Aerial crown-view tile of a tropical tree (Barro Colorado Island, Panama), acquired 20240716:
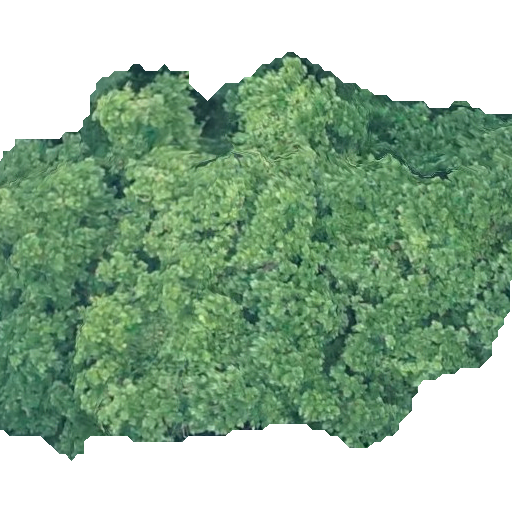
Species: Anacardium excelsum
GBIF accepted scientific name: Anacardium excelsum
Crown area: 287.596 m²